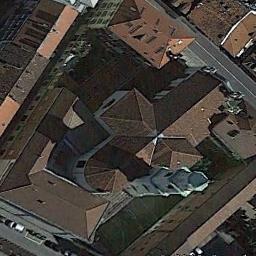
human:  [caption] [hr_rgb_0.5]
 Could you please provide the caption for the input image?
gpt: The church with a tower and the rest of the church has an orange cross-shaped roof .

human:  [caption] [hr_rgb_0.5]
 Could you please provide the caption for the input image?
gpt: The church with red roof is next to some buildings with a road passed by .

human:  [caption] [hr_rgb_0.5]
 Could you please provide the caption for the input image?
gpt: A tan cross-shaped roof with a domed church on the main house, Towers, Roads and cars .

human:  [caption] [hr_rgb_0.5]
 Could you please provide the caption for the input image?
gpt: This is a church that looks like a cross from above .

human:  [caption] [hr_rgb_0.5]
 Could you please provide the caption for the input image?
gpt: A church with a brown structure is by the roadside and beside some brown buildings .